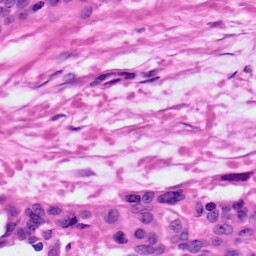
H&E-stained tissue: Ovarian